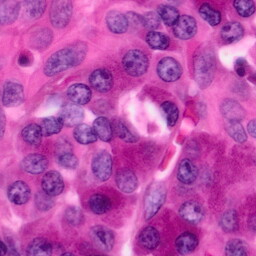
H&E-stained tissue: Pancreatic